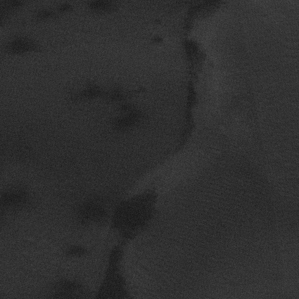
Label: frost